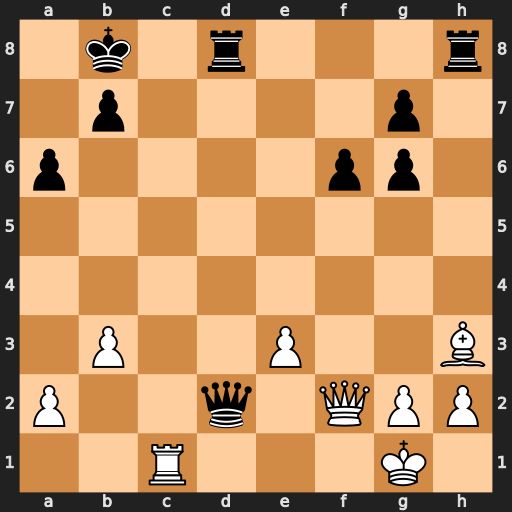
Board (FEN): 1k1r3r/1p4p1/p4pp1/8/8/1P2P2B/P2q1QPP/2R3K1
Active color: w
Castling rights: -
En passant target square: -
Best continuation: Rc8+ Rxc8 Qxd2